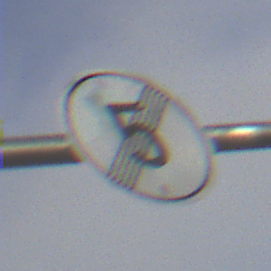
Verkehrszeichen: EndeGeschwindigkeit5
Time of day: SunriseSunset
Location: Outdoor (Nature)
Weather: PartlyCloudy
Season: NotSpecified
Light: Natural